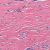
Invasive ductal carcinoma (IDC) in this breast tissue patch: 0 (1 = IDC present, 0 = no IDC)